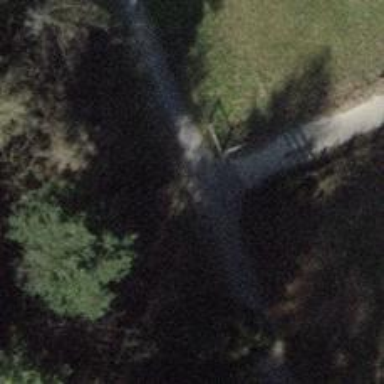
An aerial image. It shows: Road with steps.